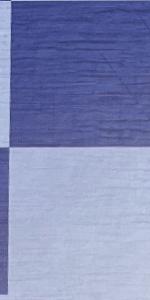
Label: Empty